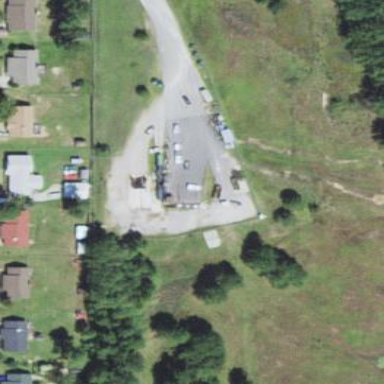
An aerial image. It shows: Waste transfer station.